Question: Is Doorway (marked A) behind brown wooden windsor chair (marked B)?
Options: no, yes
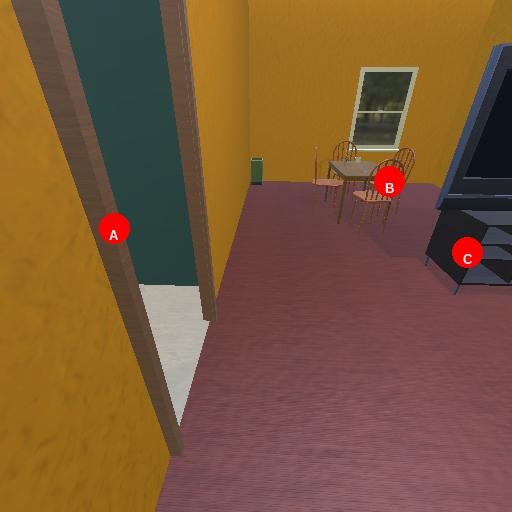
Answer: no